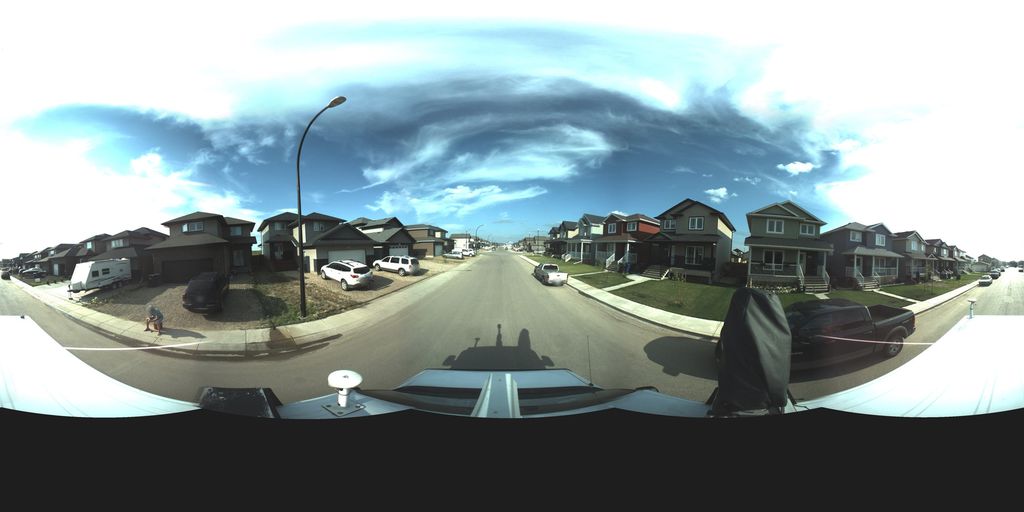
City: saskatoon